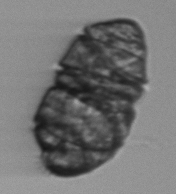
Label: Margalefidinium